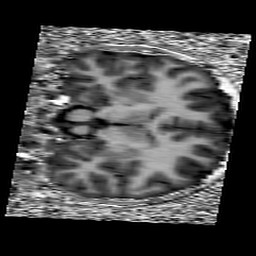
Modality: UNIT1
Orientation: coronal
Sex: male
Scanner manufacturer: siemens
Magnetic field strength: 3 T
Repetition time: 5 s
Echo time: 0.00368 s